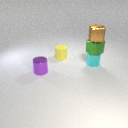
small cyan metal cylinder below small brown metal cube